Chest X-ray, PA view. Patient: 76 years old, sex M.
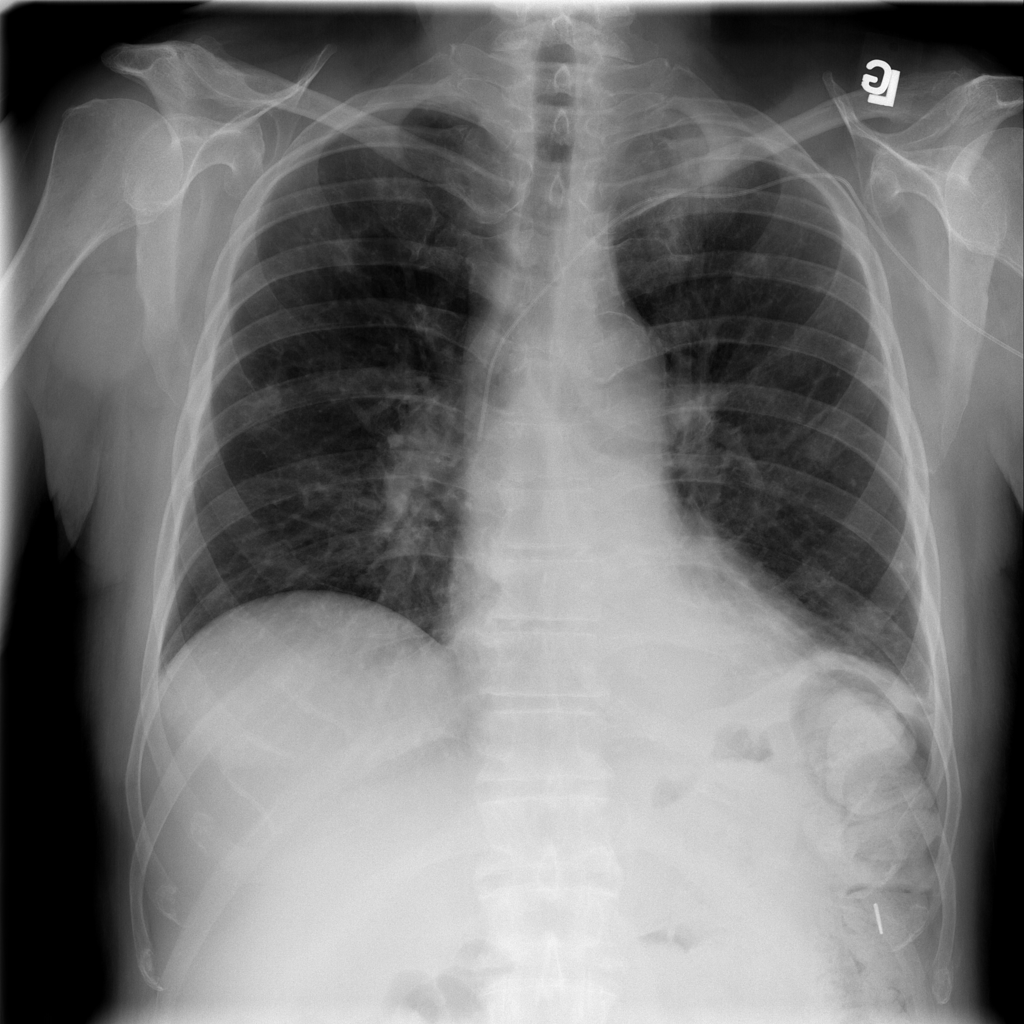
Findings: Infiltration, Pneumonia